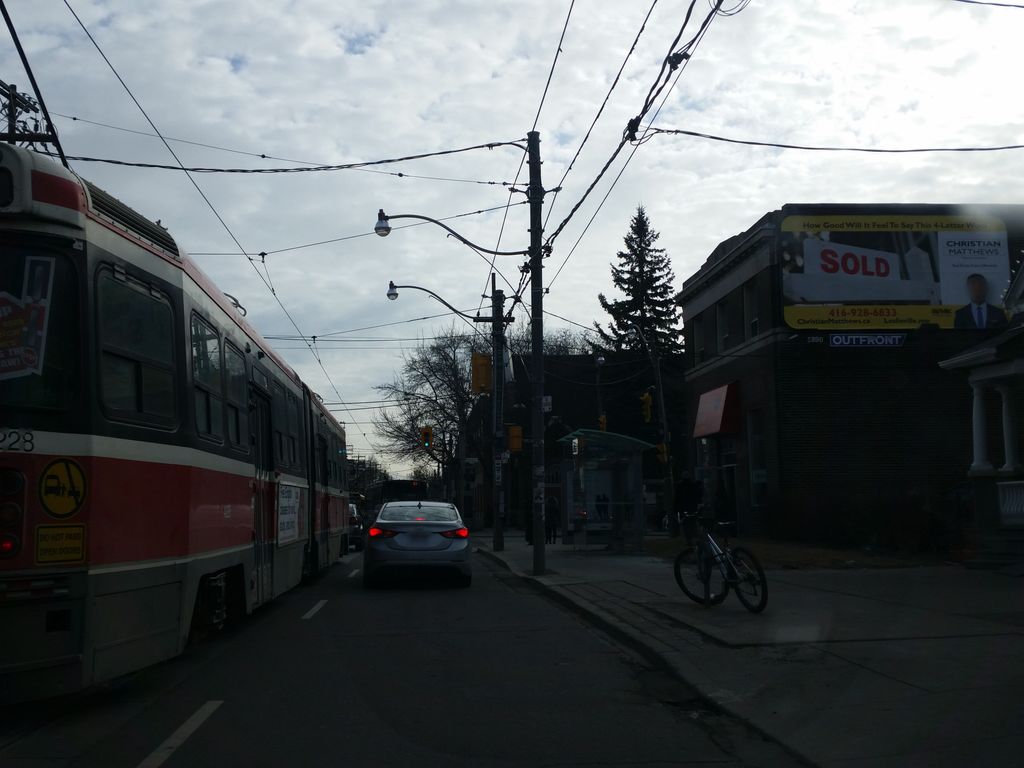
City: toronto